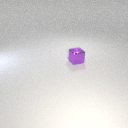
small purple metal cube